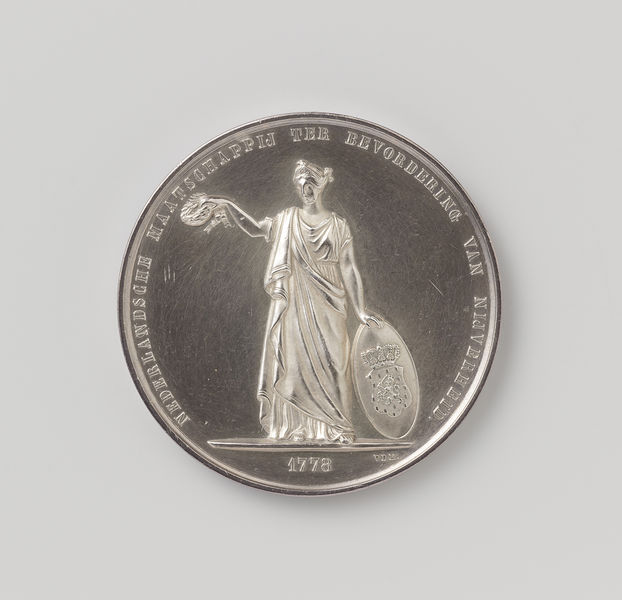
Titel: Algemeene Nationale tentoonstelling van Nijverheid te Haarlem, georganiseerd door de Maatschappij ter bevordering van Nijverheid, voorheen de Oeconomische Tak van de Hollandsche Maatschappij der Wetenschappen
Künstler: David van der (II) Kellen
Standort: Amsterdam
Institution: Rijksmuseum
Schlagwörter: homme, blanc, noir, femme, bouclier, argent, 1778